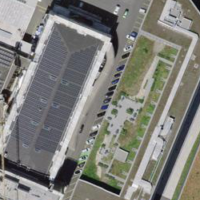
EUNIS habitat code: 54
Species observed at this site:
Physalis peruviana